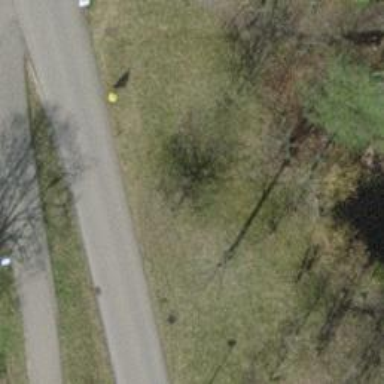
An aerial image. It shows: Bench.